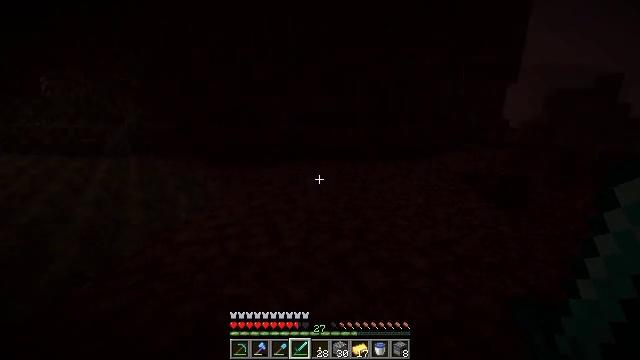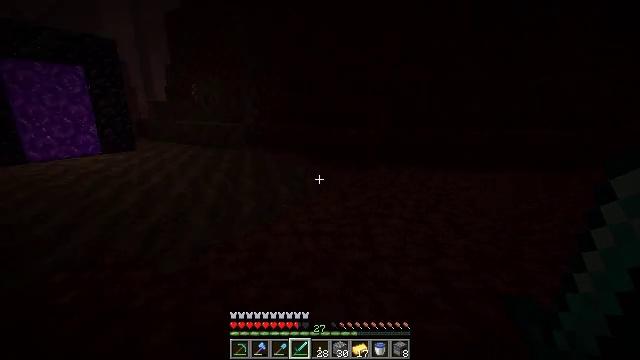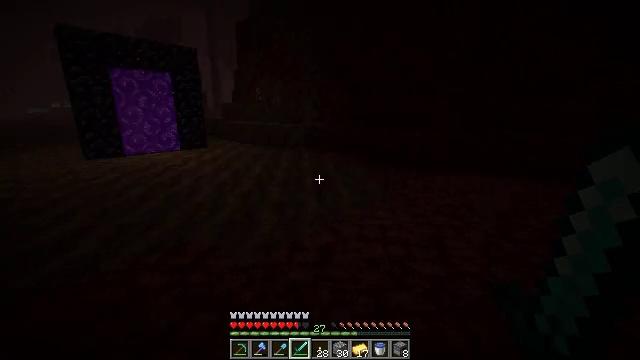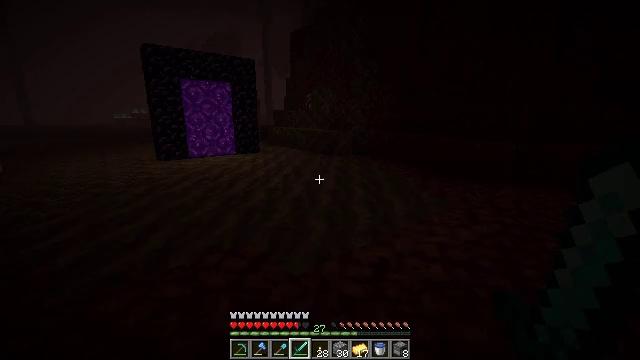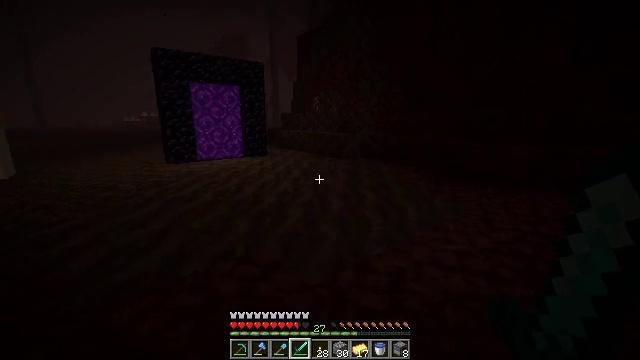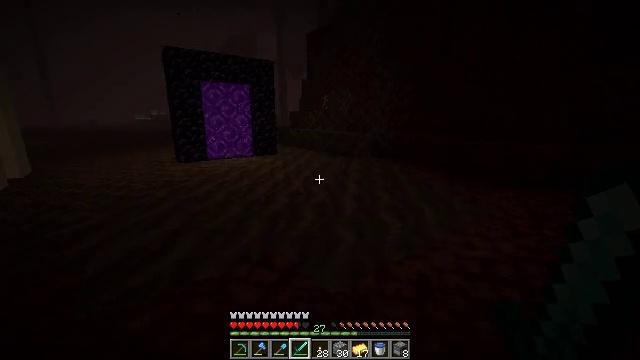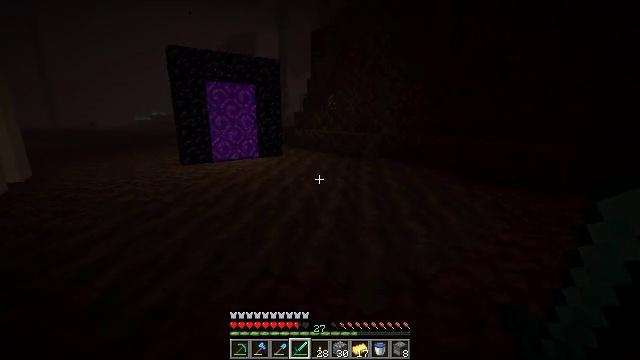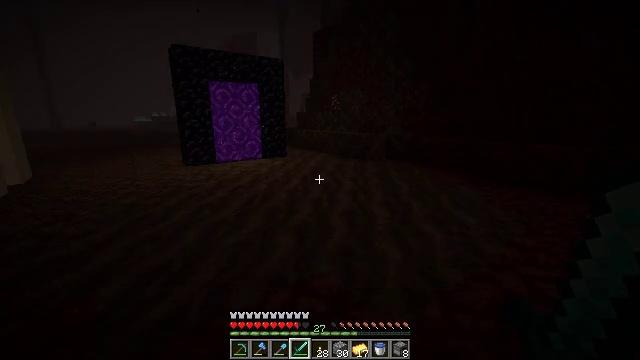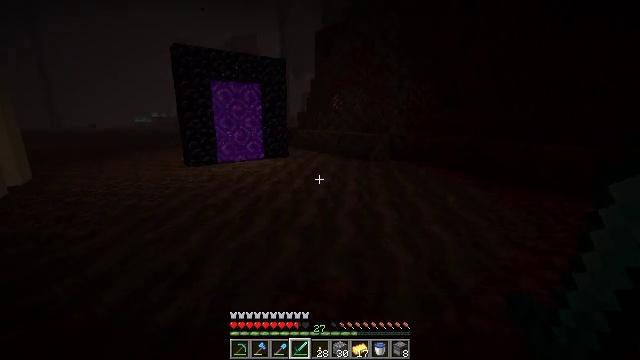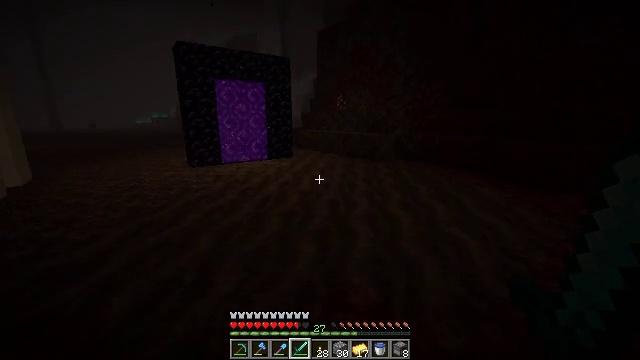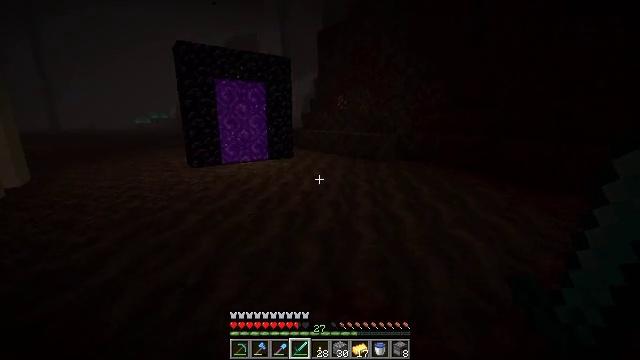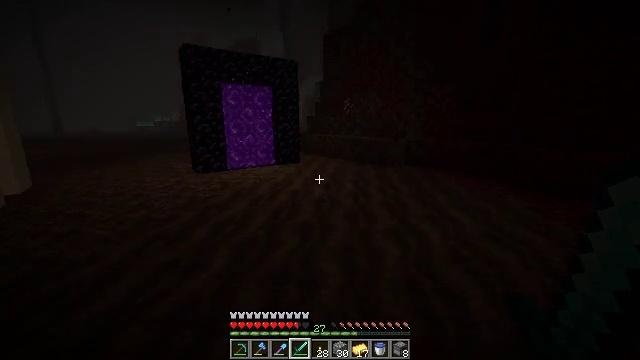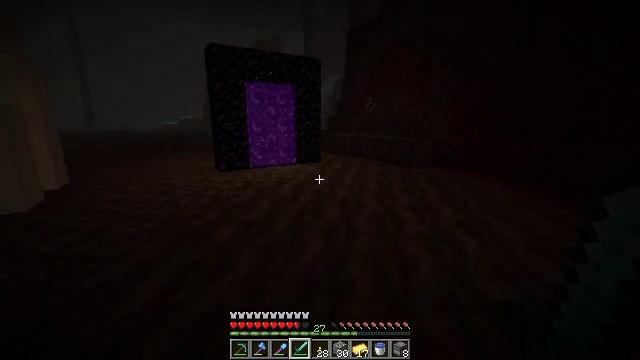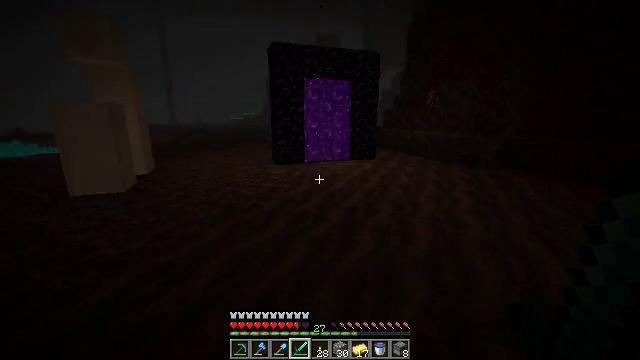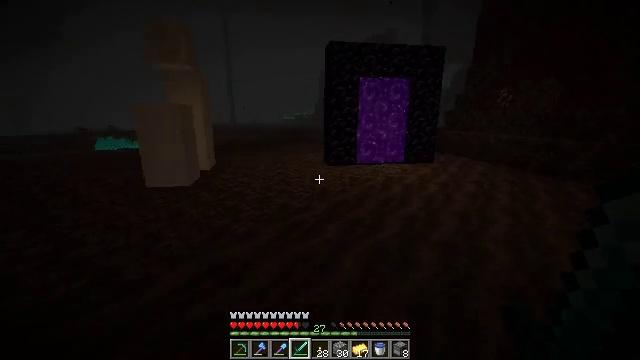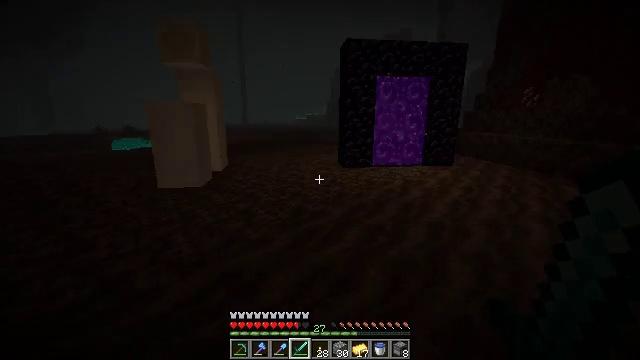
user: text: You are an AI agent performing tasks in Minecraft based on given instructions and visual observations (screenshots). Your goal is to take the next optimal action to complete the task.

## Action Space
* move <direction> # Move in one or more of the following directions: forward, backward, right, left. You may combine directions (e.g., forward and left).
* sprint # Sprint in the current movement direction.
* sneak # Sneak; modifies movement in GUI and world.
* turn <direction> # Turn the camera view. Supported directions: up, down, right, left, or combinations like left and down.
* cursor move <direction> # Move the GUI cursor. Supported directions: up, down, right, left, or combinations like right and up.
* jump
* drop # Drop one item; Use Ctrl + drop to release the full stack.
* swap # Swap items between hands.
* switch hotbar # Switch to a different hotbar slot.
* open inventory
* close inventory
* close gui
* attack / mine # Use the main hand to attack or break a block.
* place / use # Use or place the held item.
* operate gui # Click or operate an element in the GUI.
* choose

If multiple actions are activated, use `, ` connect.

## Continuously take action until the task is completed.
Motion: motion action
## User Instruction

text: Gather bone block for bone meal.
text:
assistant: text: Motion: move left, turn left
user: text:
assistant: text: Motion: move left, turn left
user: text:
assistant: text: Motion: move forward and move left, turn left and up
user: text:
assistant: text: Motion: move forward and move left, turn left
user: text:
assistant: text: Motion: move forward and move left, turn left
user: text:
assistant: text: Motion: move forward and move left
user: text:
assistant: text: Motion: move forward and move left
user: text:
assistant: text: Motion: move forward and move left
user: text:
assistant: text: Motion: move forward and move left
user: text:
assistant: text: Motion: move forward and move left
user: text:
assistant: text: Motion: move forward and move left
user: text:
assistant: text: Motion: move forward and move left, turn left
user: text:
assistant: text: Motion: move forward and move left, turn left
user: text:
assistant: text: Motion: move forward and move left, turn left
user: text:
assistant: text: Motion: move forward, turn left
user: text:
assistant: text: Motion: move forward
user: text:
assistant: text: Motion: move forward
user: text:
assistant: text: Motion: move forward
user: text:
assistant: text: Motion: move forward
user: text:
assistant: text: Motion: move forward
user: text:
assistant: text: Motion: move forward
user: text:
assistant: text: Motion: move forward
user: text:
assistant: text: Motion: move forward
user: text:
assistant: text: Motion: move forward
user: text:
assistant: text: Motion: move forward
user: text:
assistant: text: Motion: move forward
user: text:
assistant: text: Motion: move forward
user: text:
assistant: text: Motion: move forward
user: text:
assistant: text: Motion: move forward, turn left
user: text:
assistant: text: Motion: move forward, turn left